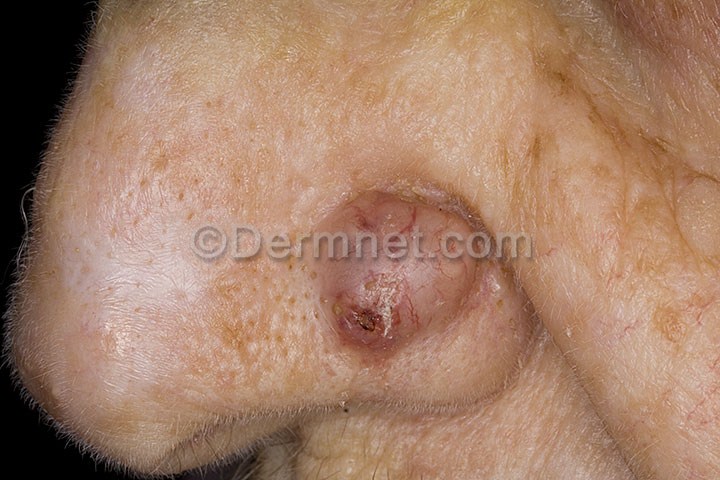
Disease: Actinic Keratosis Basal Cell Carcinoma and other Malignant Lesions